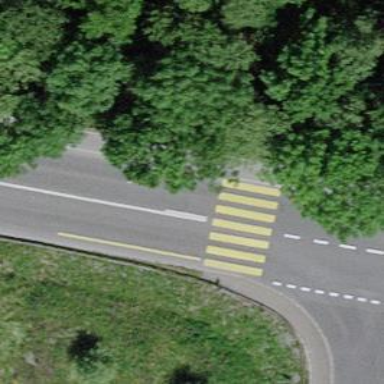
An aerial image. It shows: Uncontrolled crossing on the road.